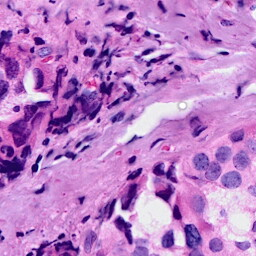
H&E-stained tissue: Breast